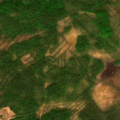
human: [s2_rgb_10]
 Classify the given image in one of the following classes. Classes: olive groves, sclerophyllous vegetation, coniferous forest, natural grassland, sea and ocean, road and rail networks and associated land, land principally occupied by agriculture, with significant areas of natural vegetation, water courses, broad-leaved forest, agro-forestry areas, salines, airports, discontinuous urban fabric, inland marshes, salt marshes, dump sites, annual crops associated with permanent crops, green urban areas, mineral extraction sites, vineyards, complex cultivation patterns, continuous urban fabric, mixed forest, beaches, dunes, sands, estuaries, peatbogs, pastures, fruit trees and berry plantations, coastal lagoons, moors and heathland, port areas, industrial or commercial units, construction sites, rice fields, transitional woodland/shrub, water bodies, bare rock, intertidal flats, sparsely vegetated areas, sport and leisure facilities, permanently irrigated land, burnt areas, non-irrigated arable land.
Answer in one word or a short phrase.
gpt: mixed forest, transitional woodland/shrub